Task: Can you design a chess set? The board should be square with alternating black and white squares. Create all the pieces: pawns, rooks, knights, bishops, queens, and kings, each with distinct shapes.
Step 5494:
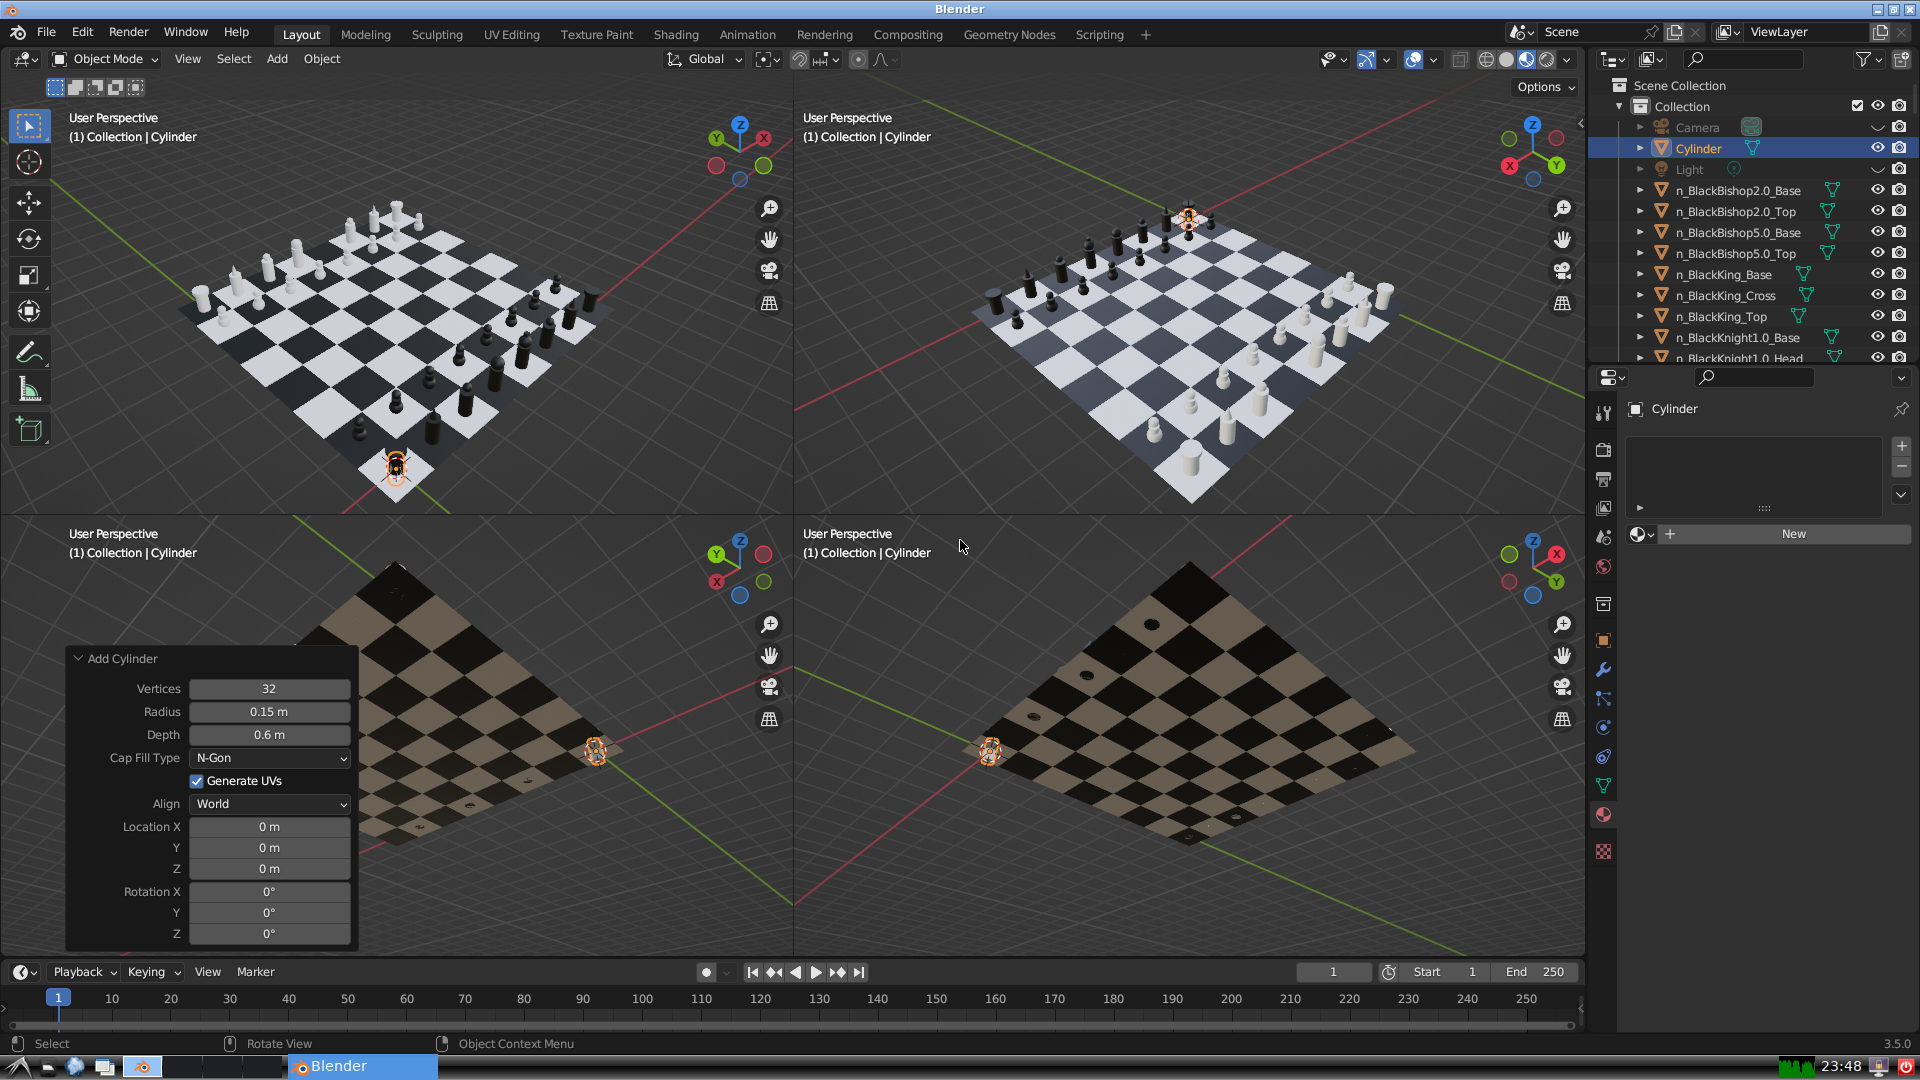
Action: {"key_press": ['Ctrl, Home']}